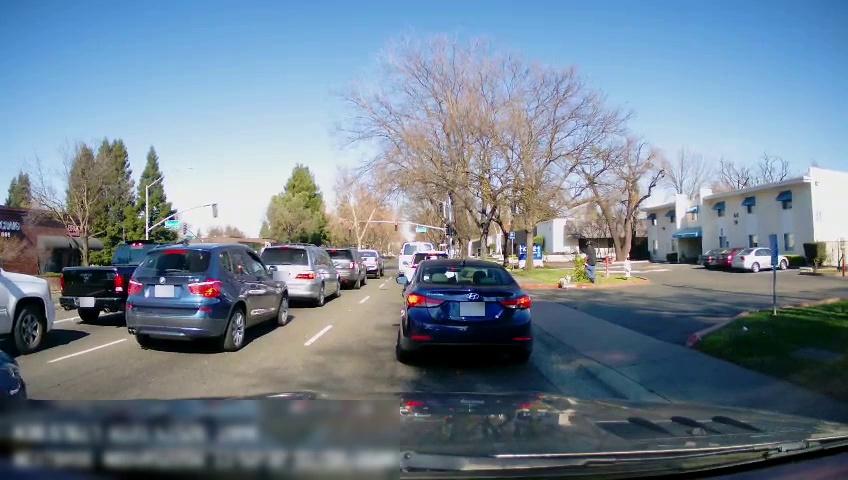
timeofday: Day
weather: Sunny
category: Drivable Space
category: Vehicles | Car
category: Vehicles | Car
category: Vehicles | Car
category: Pedestrians
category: Vehicles | Truck
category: Vehicles | Truck
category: Vehicles | Truck
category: Vehicles | SUV
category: Vehicles | SUV
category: Vehicles | Car
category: Vehicles | Car
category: Vehicles | Van
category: Vehicles | SUV
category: Vehicles | Car
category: Lanes | Alternate Lane
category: Lanes | Alternate Lane
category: Lanes | Current Lane
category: Traffic | Signs
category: Traffic | Signs
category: Traffic | Lights
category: Traffic | Signs
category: Traffic | Lights